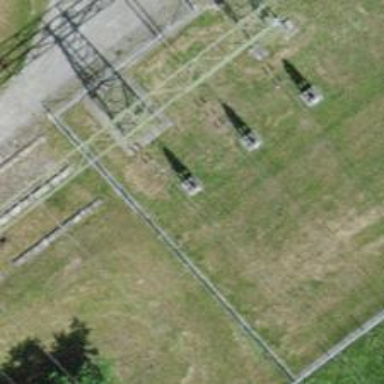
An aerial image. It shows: Insulator used in power systems.